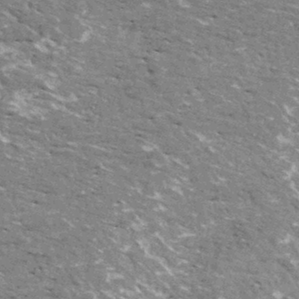
Label: frost